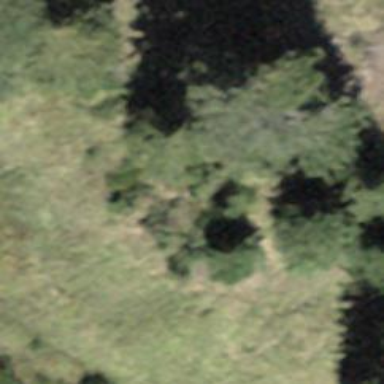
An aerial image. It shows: Forest area.